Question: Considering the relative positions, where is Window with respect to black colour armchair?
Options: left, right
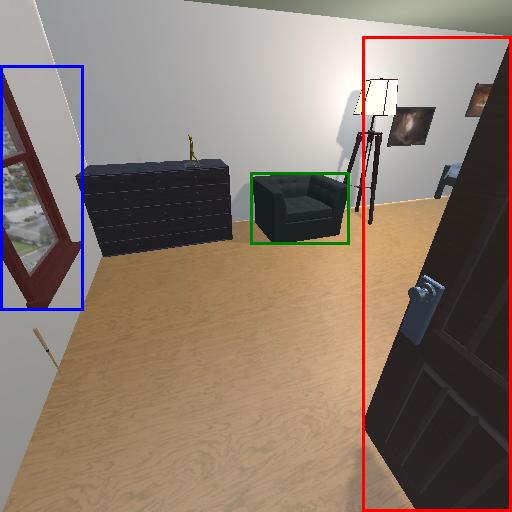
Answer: left